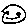
Label: smiley face